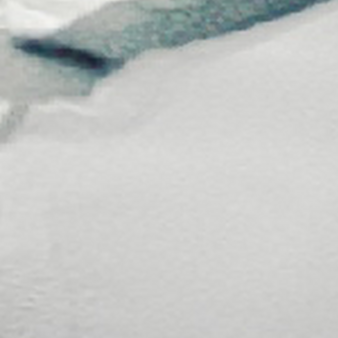
Label: other